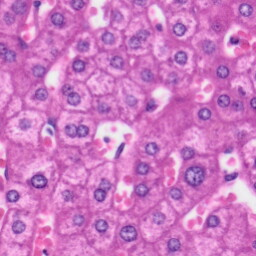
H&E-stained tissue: Liver